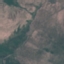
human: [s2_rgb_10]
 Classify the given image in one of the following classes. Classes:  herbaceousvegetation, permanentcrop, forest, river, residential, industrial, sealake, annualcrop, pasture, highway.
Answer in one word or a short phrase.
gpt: HerbaceousVegetation